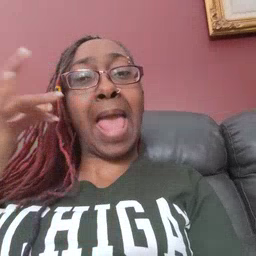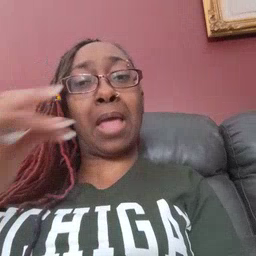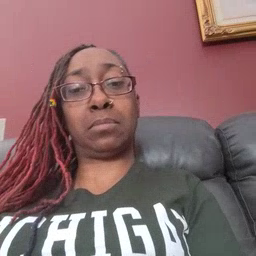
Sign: cat